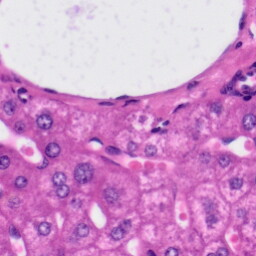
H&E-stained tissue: Liver